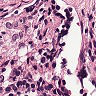
Metastatic tissue present: no